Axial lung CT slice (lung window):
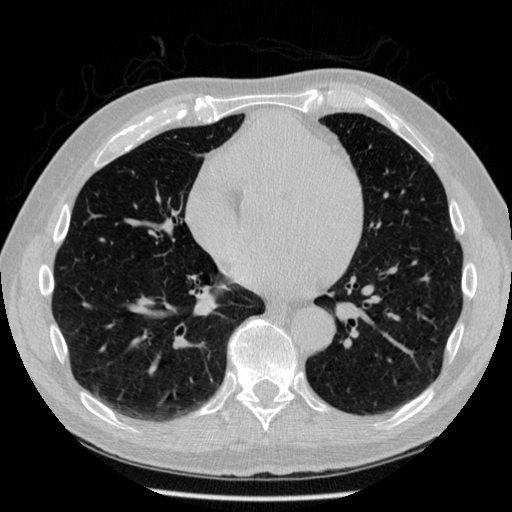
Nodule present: no